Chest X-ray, PA view. Patient: 47 years old, sex F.
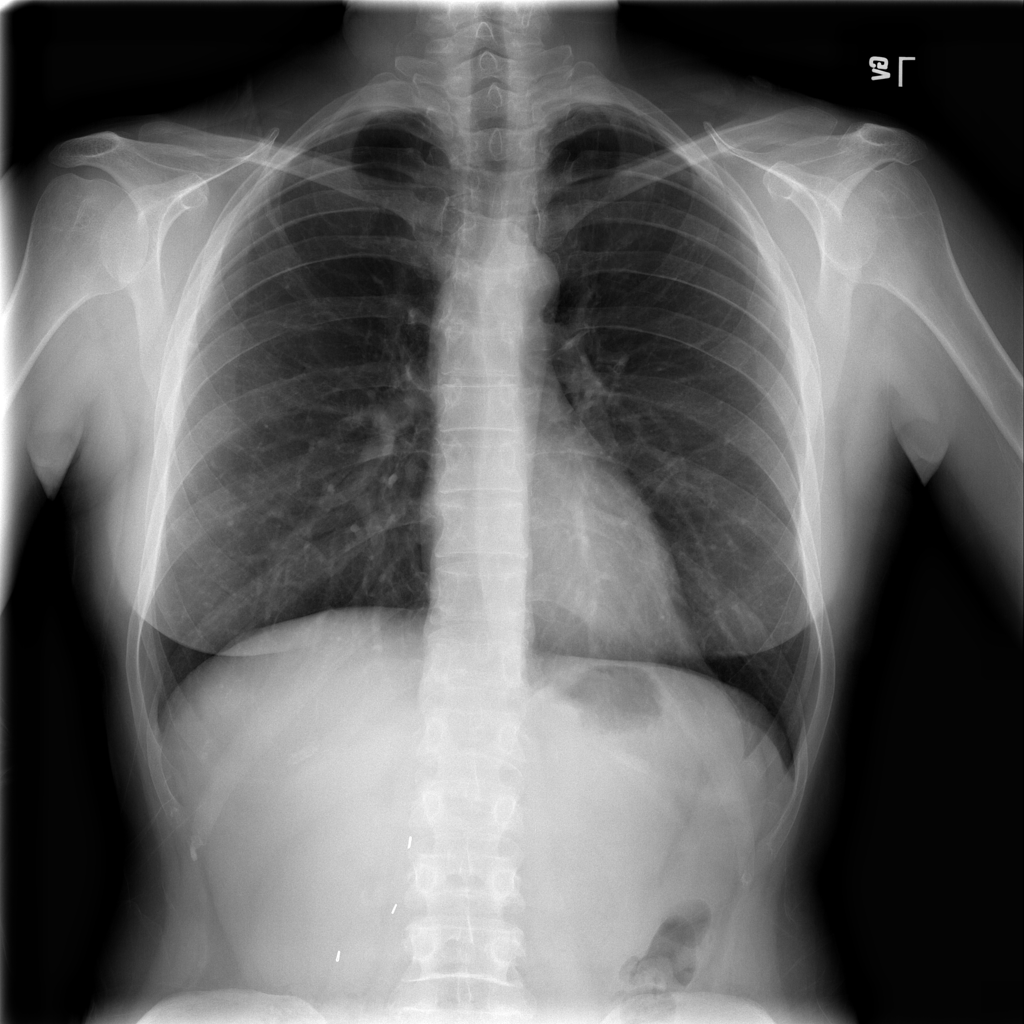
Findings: No Finding